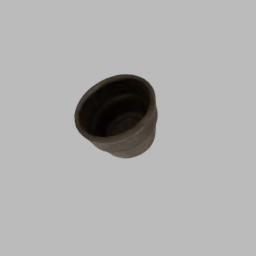
Label: decoration